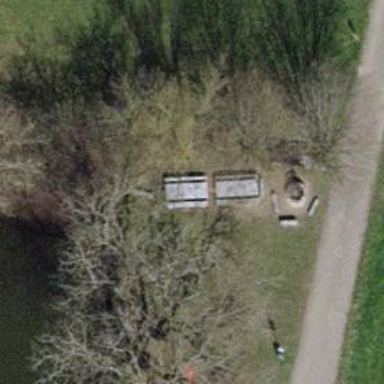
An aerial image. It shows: Picnic table located in leisure land area.